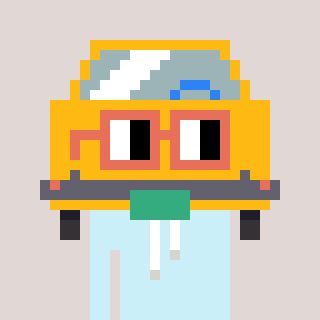
a pixel art character with square orange glasses, a taxi-shaped head and a cold-colored body on a warm background